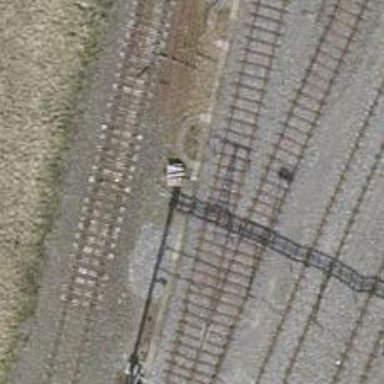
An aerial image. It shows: Rail yard with electrified rails and single track.